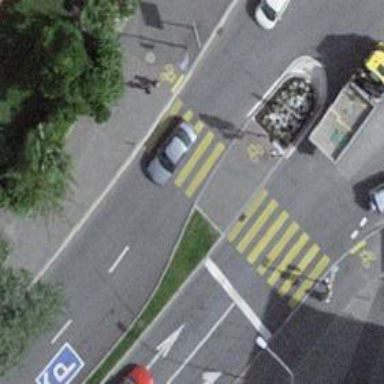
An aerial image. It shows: Crossing with traffic signals and zebra markings on the road. There is pedestrian island at the crossing.